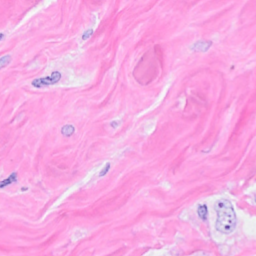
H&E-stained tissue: Breast